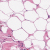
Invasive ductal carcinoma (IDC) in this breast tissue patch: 0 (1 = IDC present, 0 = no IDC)